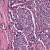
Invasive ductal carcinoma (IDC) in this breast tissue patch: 1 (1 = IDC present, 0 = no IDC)